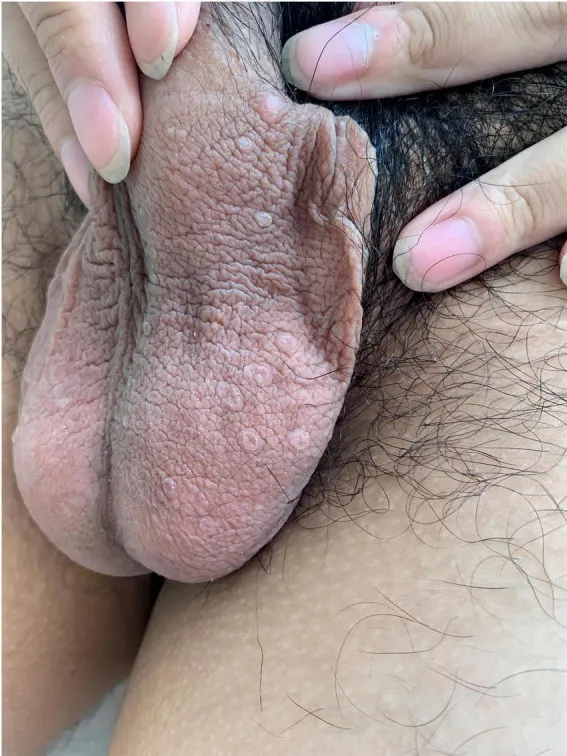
Several annular papules with marked hyperkeratotic eminence of narrow margin, Central atrophy of the lesion.
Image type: medical_photograph (skin_photograph)